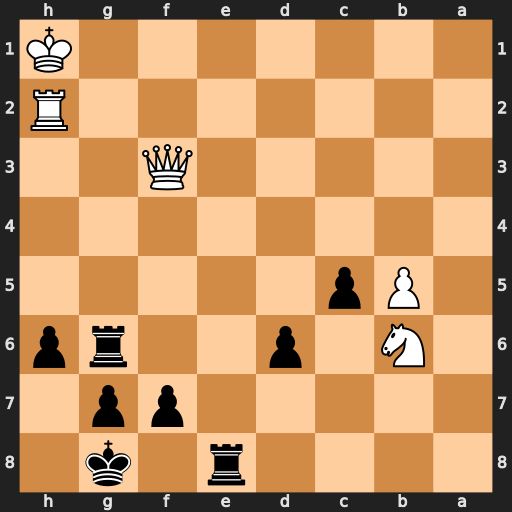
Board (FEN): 4r1k1/5pp1/1N1p2rp/1Pp5/8/5Q2/7R/7K
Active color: b
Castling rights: -
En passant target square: -
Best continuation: Re1+ Qf1 Rxf1#